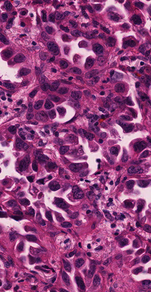
Tumor epithelial tissue: yes
Tumor-associated stroma tissue: yes
Normal tissue: no